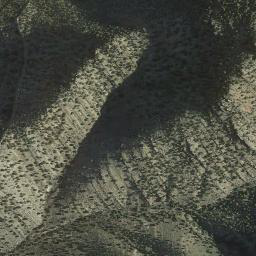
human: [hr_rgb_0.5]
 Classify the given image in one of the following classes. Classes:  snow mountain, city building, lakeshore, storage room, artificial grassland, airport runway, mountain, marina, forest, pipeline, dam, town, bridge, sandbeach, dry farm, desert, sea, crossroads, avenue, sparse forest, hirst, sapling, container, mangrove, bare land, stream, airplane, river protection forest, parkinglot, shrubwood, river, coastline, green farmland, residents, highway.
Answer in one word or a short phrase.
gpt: mountain